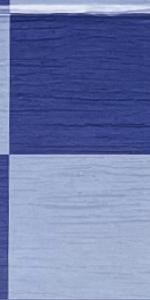
Label: Empty